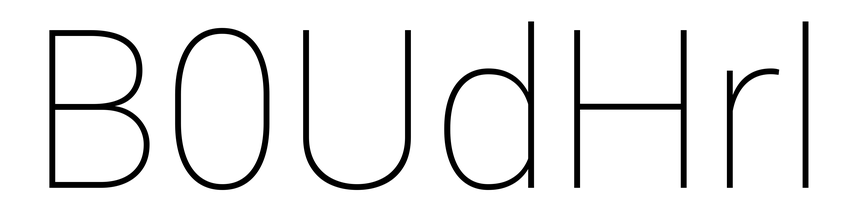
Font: Roboto_Thin